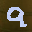
Label: 9